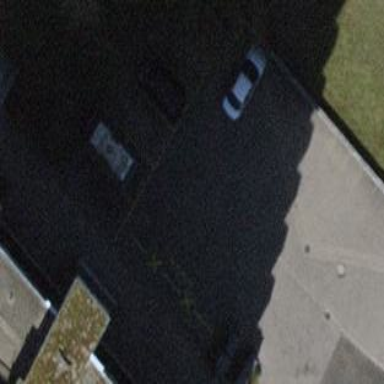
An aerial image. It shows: Parking area with surface.